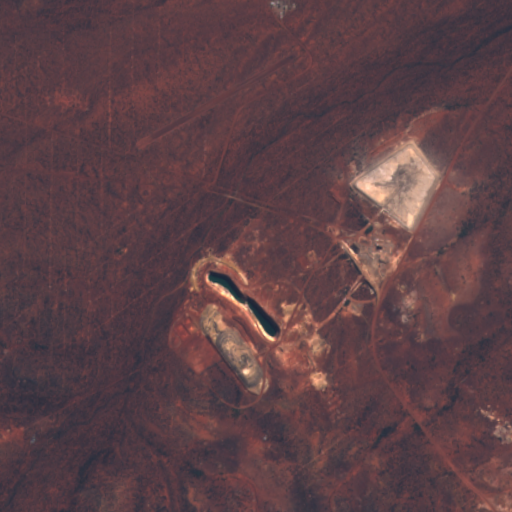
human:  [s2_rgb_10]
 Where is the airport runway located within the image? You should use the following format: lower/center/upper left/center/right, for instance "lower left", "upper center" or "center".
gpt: The airport runway is located in the upper left of the image.
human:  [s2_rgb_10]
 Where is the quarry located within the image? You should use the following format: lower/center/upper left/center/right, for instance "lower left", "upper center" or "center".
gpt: The quarry is located in the lower center of the image.
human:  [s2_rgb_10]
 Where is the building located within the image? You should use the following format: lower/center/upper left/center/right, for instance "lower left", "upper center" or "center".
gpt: There is no building in the image.